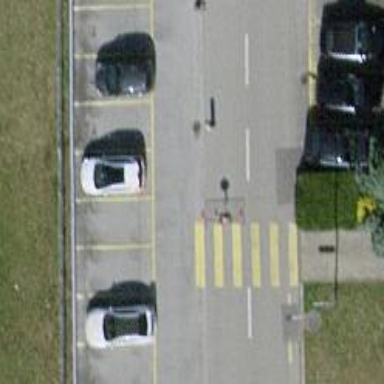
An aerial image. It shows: Marked zebra crossing on the road.